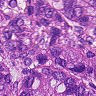
Metastatic tissue present: yes